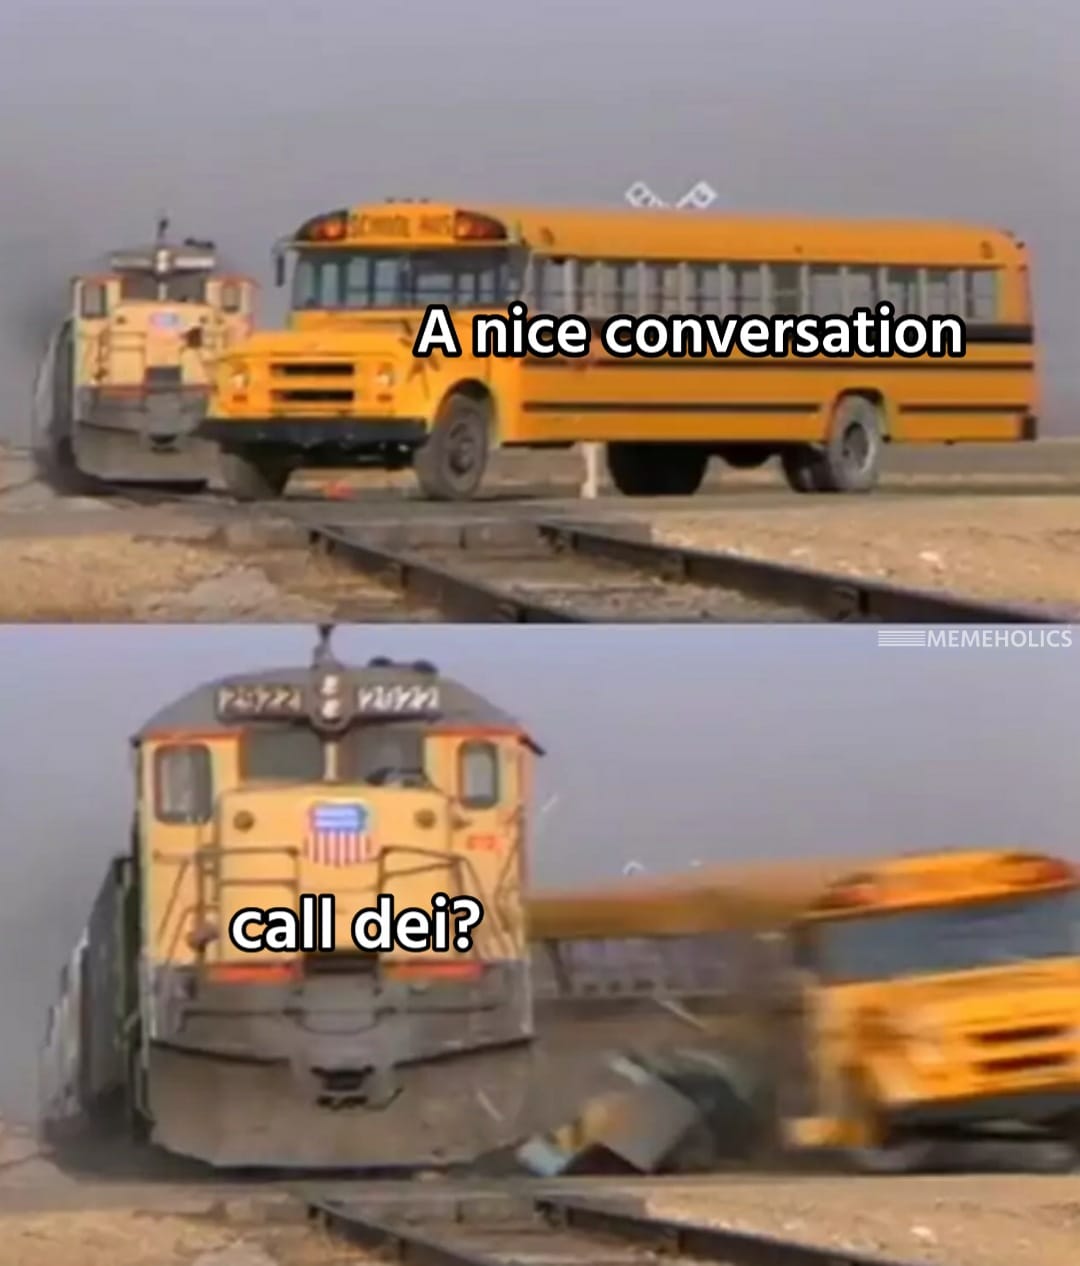
Caption: A nice conversation    call dei ?
Label: non-hate